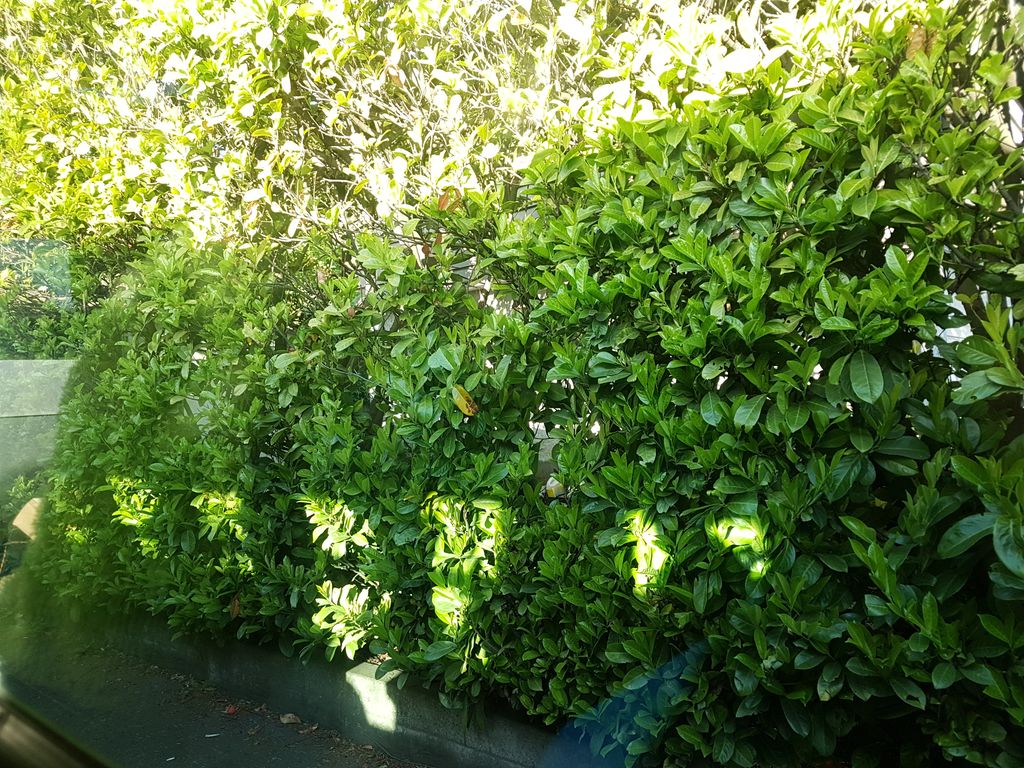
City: victoria